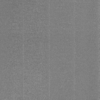
Label: dusty